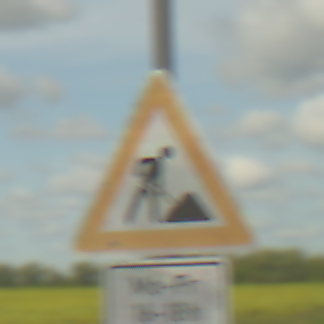
Verkehrszeichen: Arbeitsstelle
Zusatzzeichen unten: ZeitangabenMitBeschraenkungAufWochentage2
Umgebung: Outdoor, RoadRail
Tageszeit: Midday
Wetter: PartlyCloudy
Licht: Natural
Jahreszeit: NotSpecified
Kontrast: HighContrast